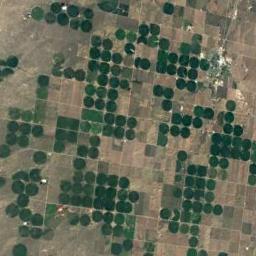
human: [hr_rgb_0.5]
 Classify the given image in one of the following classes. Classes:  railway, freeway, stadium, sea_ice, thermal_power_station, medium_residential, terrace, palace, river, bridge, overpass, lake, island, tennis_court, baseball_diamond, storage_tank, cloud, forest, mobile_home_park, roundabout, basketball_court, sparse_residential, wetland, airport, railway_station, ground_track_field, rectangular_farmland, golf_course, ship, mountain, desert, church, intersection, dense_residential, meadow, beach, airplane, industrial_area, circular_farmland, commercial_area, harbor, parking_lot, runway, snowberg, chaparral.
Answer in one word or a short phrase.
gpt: circular_farmland